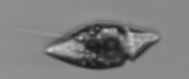
Label: Amphidinium